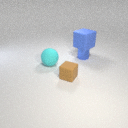
small blue metal cylinder below large blue rubber cube